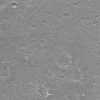
Atmospheric dust classification: not_dusty